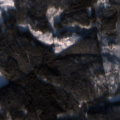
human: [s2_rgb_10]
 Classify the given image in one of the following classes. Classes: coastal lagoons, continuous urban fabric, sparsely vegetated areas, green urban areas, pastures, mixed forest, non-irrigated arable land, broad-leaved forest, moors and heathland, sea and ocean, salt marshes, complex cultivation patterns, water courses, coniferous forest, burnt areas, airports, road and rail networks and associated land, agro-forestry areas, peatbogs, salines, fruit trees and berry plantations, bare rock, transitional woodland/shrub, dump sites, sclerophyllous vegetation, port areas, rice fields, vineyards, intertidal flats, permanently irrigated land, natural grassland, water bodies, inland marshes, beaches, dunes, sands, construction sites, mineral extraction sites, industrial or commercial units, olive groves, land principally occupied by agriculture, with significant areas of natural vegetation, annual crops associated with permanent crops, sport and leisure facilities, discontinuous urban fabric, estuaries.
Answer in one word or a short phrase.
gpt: coniferous forest, mixed forest